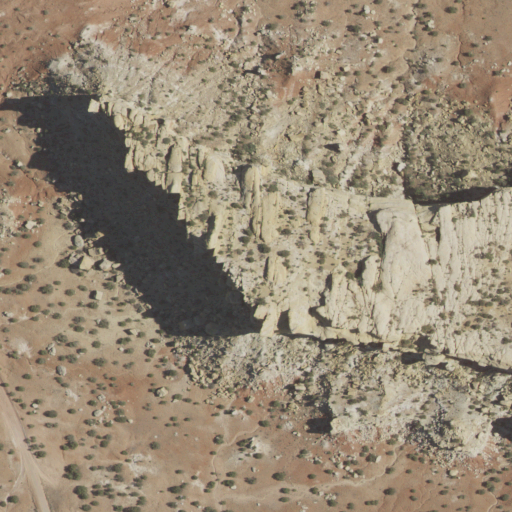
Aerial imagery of mountain in New Mexico named Ei-Enie containing shrub and evergreen forest